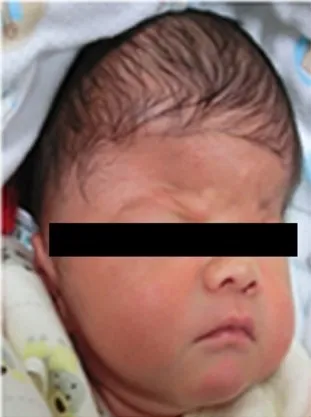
Head features of the Apert syndrome patient. Craniosynostosis, midfacial retrusion, steep wide forehead, larger head circumference, marked depression of the nasal bridge, short, and ,wide nose, and ,proptosis could be found obviously.
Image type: medical_photograph (skin_photograph)